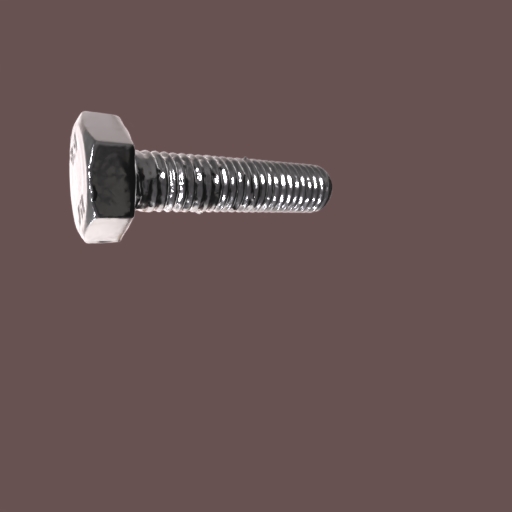
Label: bolt